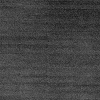
Atmospheric dust classification: dusty